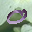
Label: 0